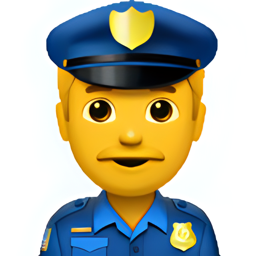
Name: police officer
Emoji: 👮
Group: People & Body
Sub-group: person-role